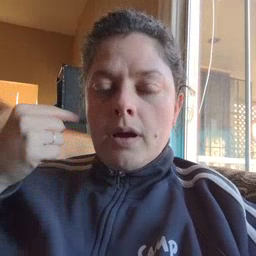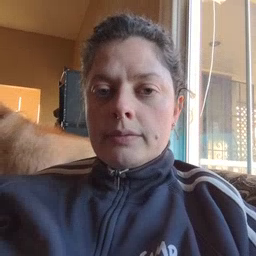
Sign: smile